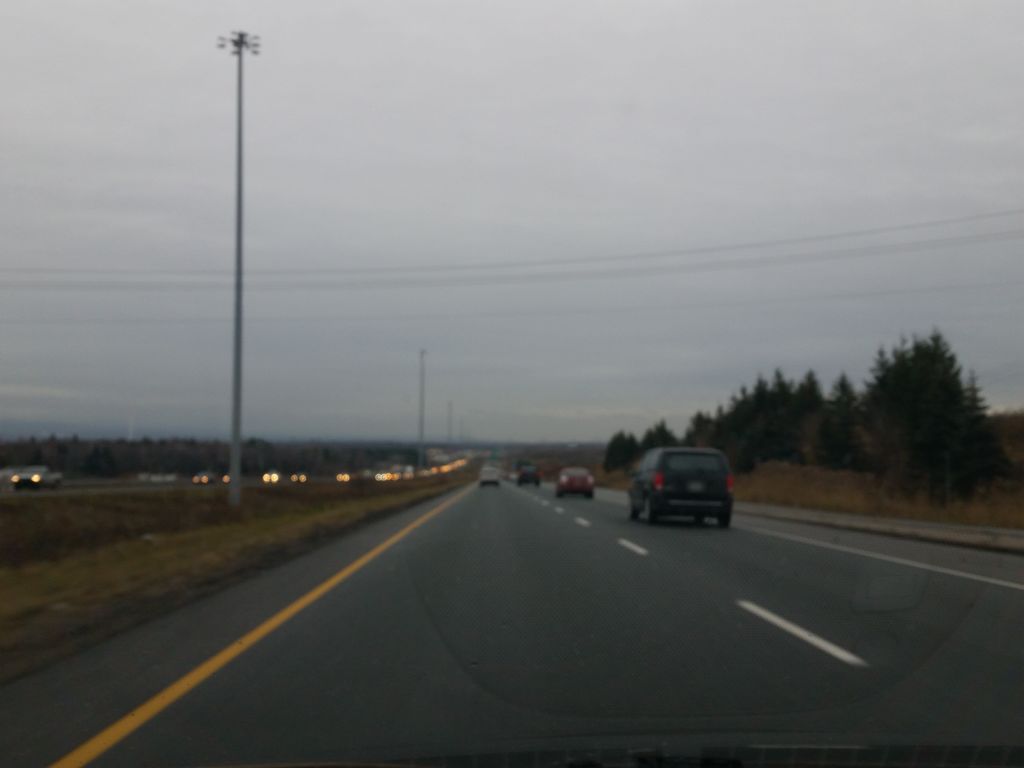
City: quebec_city